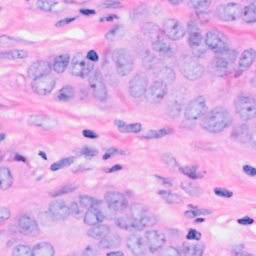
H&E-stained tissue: Breast